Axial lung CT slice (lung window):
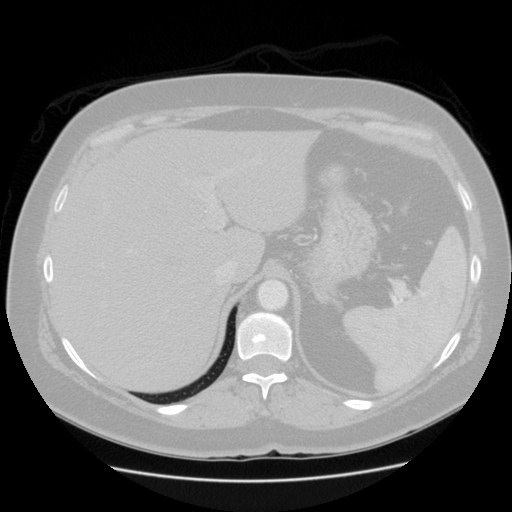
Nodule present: no